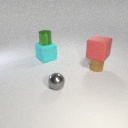
small gray metal sphere to the right of large cyan rubber cube